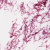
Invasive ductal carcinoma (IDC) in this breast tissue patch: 0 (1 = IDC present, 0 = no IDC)